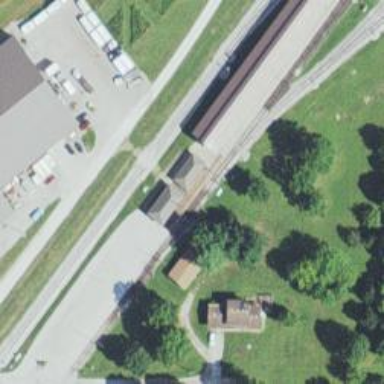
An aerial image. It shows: Preserved railway.